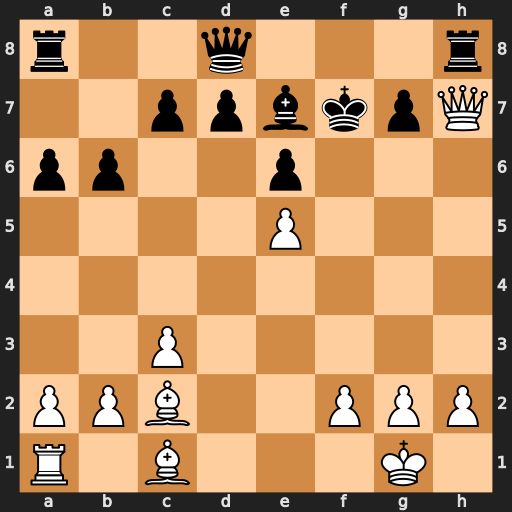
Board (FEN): r2q3r/2ppbkpQ/pp2p3/4P3/8/2P5/PPB2PPP/R1B3K1
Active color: w
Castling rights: -
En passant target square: -
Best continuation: Bg6+ Kf8 Qxh8#